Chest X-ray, PA view. Patient: 11 years old, sex F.
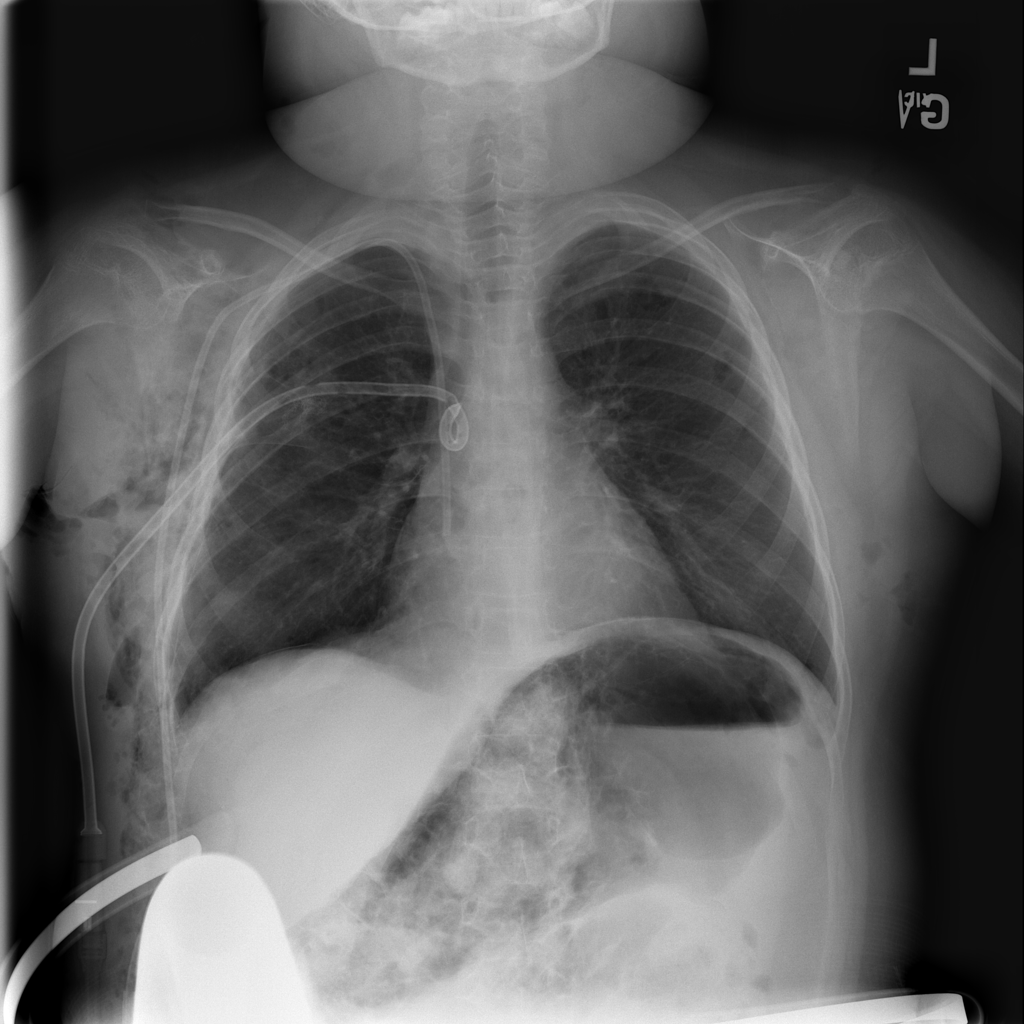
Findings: Emphysema